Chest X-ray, PA view. Patient: 61 years old, sex M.
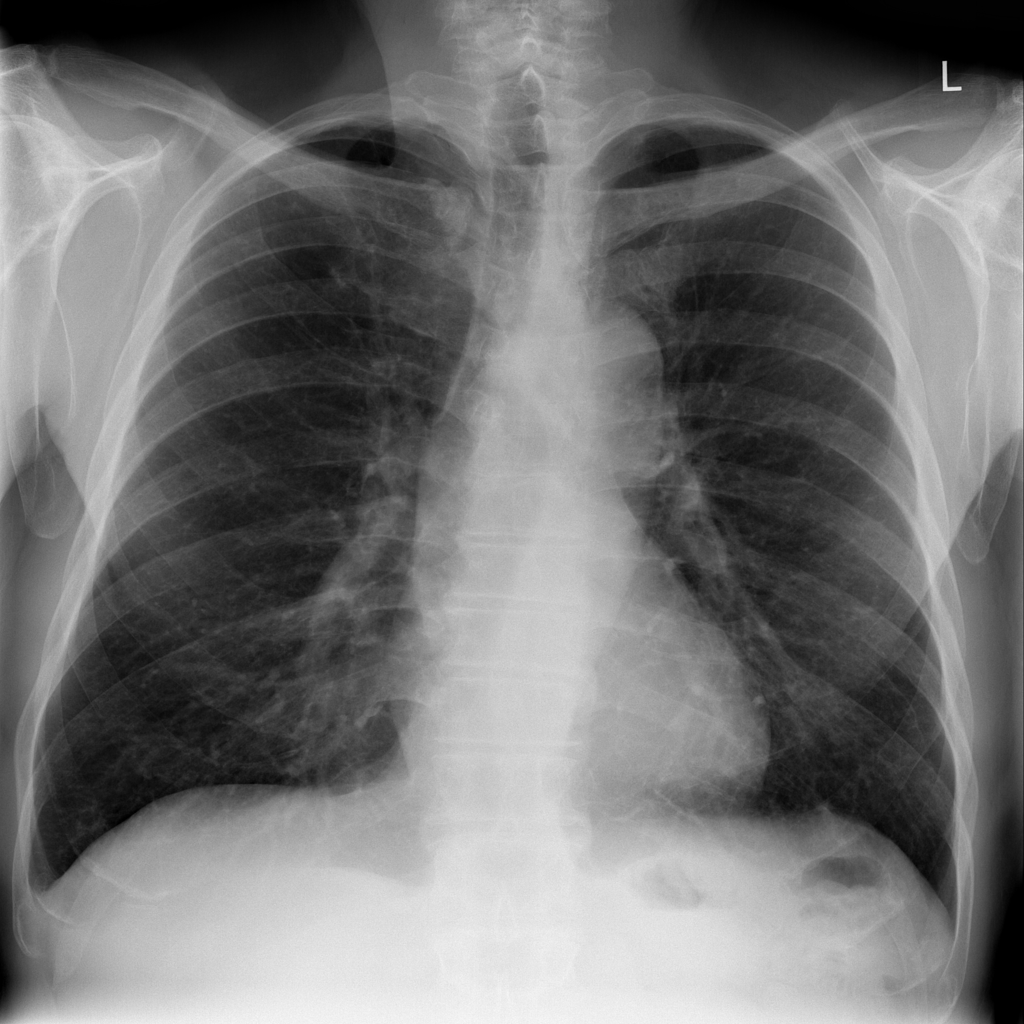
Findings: No Finding